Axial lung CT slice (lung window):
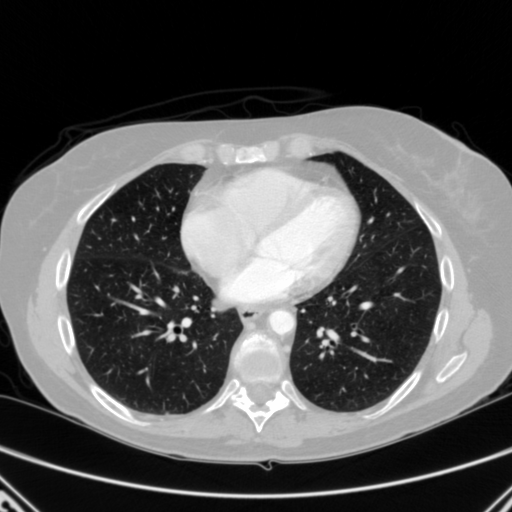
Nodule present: no